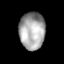
Tissue: prostate
Cell type: T cells
Senescence score: 0.3191
Nuclear area (px): 938
Mean DAPI intensity: 165.079